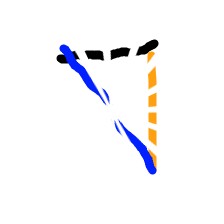
Shape: triangle